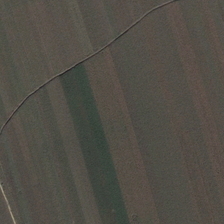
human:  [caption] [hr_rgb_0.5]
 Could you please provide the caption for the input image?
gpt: a small wild road is in a piece of farmland .

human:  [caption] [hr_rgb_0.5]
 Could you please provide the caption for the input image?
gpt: a small wild road is in a piece of farmland .

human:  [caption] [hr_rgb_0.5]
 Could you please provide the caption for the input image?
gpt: a small wild road is in a piece of farmland .

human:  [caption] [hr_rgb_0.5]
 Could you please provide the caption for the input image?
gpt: a small wild road is in a piece of farmland .

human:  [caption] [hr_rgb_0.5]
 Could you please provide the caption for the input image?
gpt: a small wild road is in a piece of farmland .